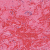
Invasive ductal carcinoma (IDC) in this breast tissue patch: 0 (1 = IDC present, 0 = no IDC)